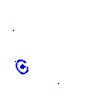
Particle: electron